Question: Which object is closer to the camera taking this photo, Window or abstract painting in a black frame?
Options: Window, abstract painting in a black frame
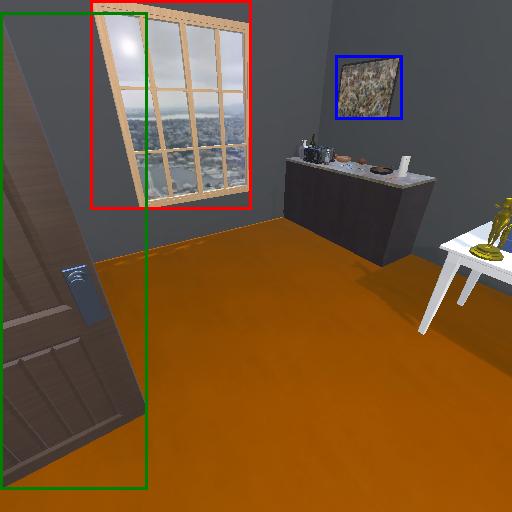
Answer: Window